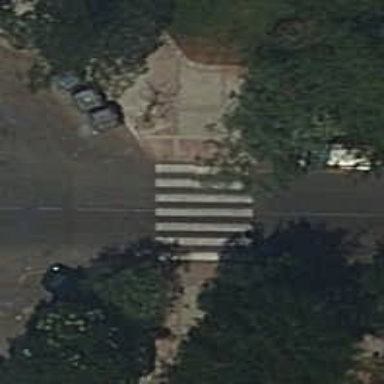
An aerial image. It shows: Uncontrolled road crossing.